Question: I'm having some issues with a Joomla template I'm coding. I think it's because of overflow which I applied to avoid floating issues but not sure at all.
First of all, the page gets a scroll bar on the X axis on Chrome. Working good at IE and Firefox though. The weirdest part is that if you change the window size or just open the Dev tools, it fixes itself... I know I could do something like:
'''
body { overflow-x: hidden; }
'''
But I think I shouldn't need it.
Also (and I think it's really related) it's really weird on iOS Mobile Safari and Chrome...

What's wrong?
<URL>
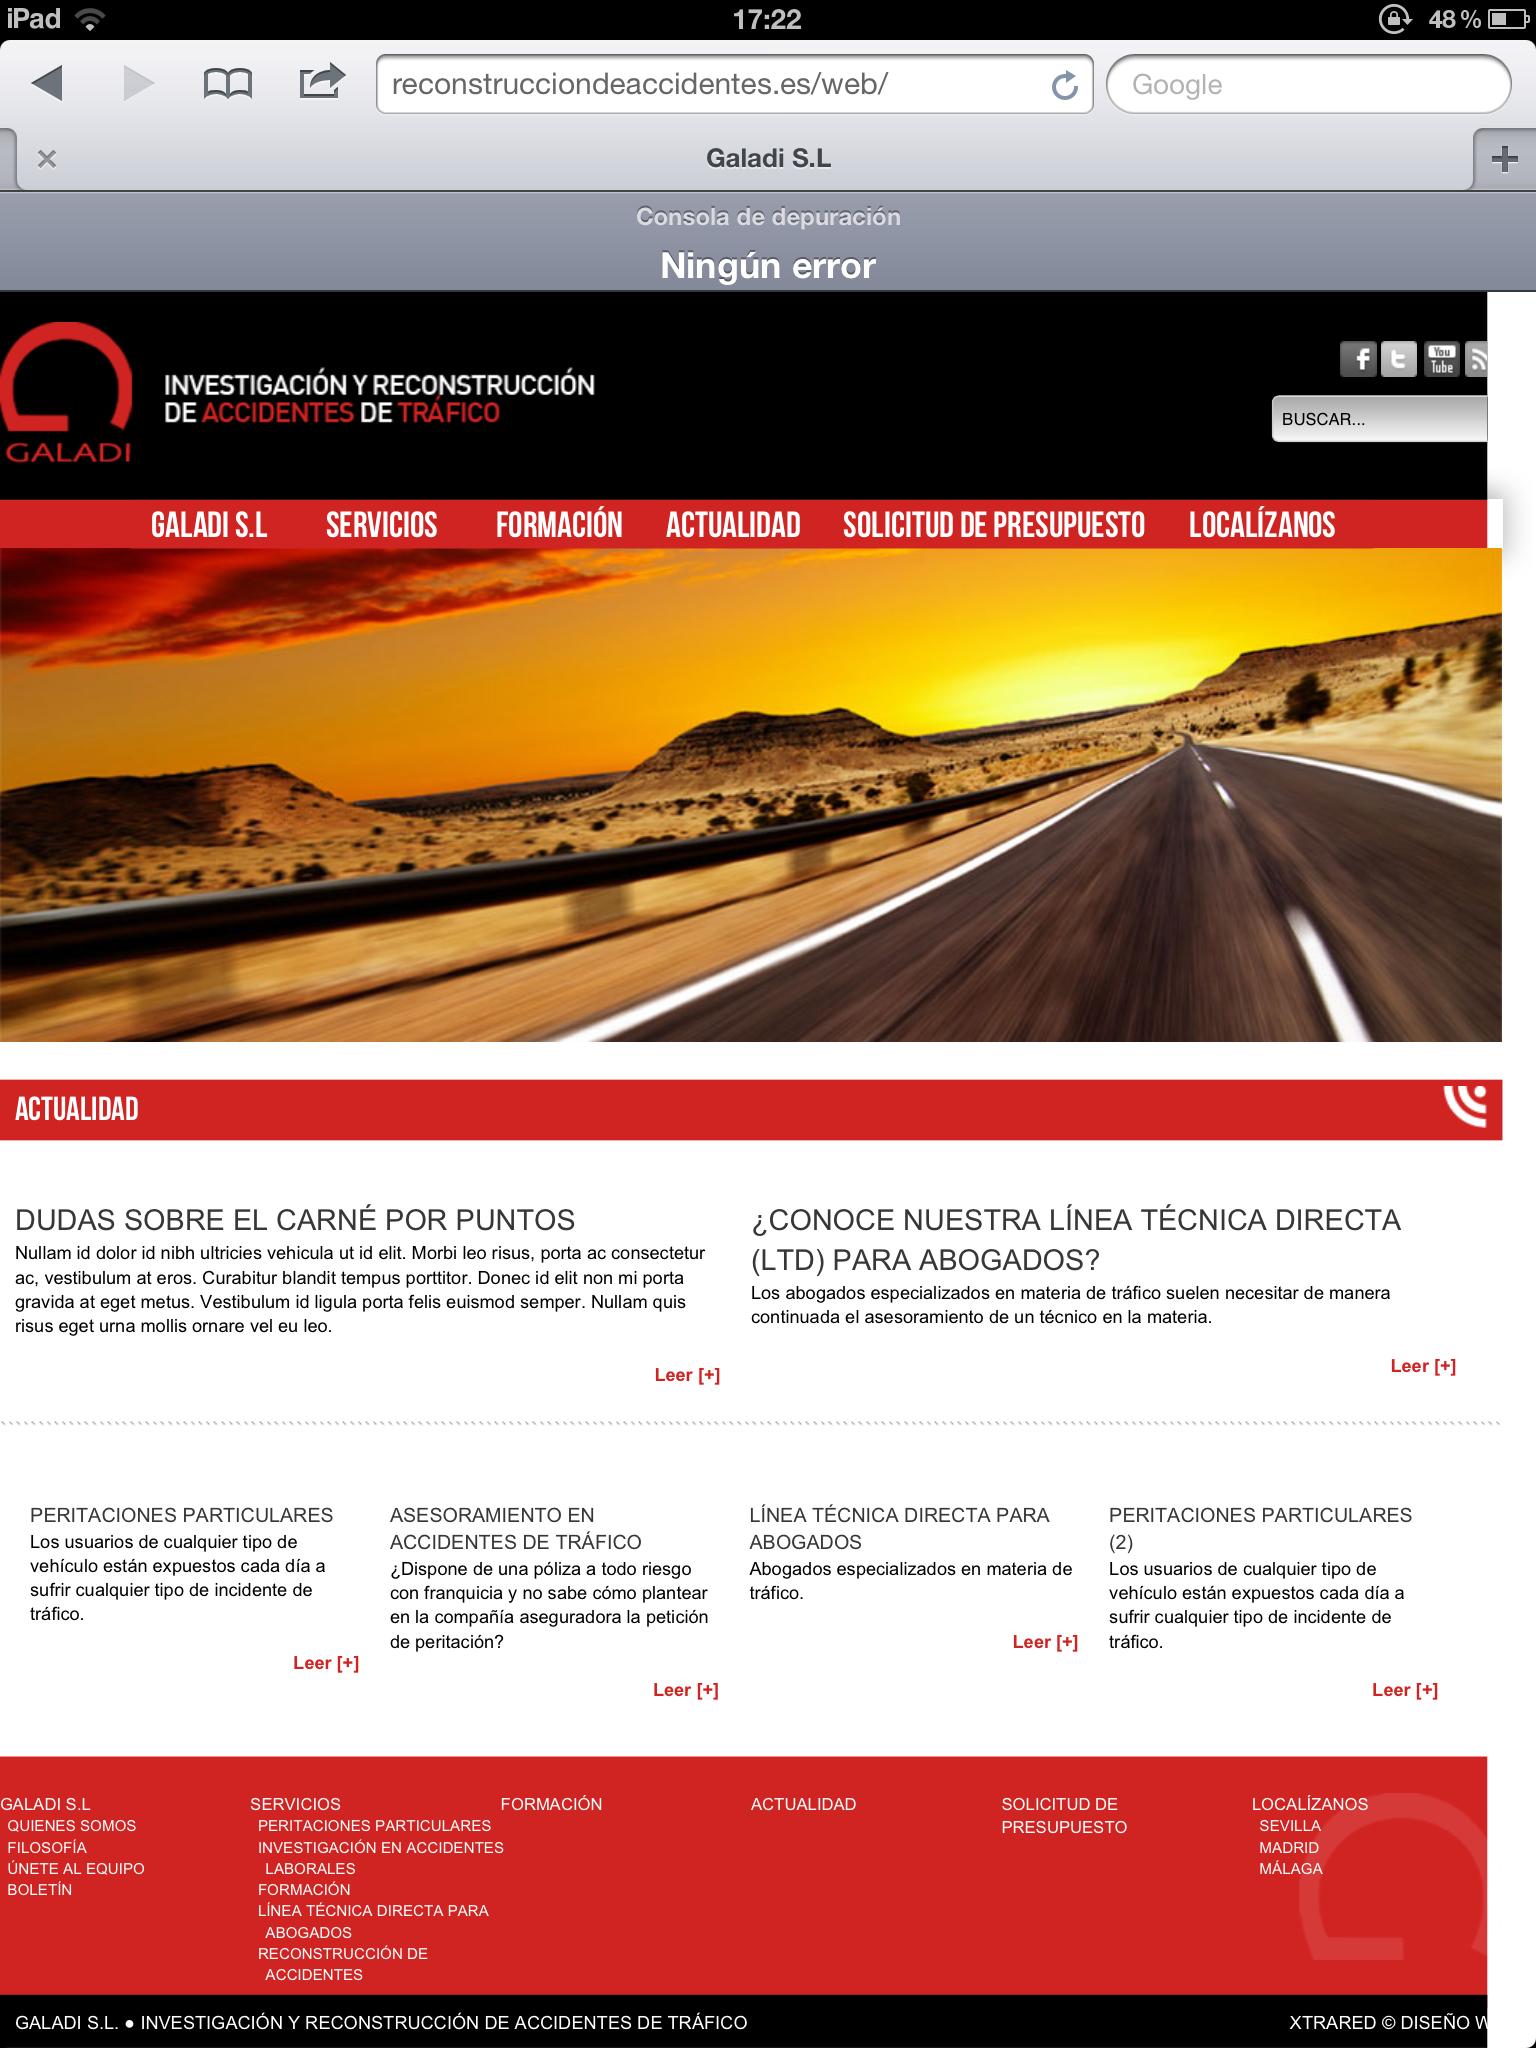
Answer: Mobile Safari assumes a page as being 980px wide. As yours is 990px, the header appears to be sitting outside of the viewport.
You can stop Safari from assuming a 980px page width (which accomodates the majority of sites built for desktop browsers) by putting the following in your :
'<meta name="viewport" content="width=990" />'